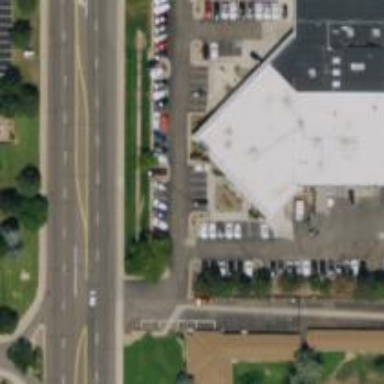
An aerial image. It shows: Car shop building.